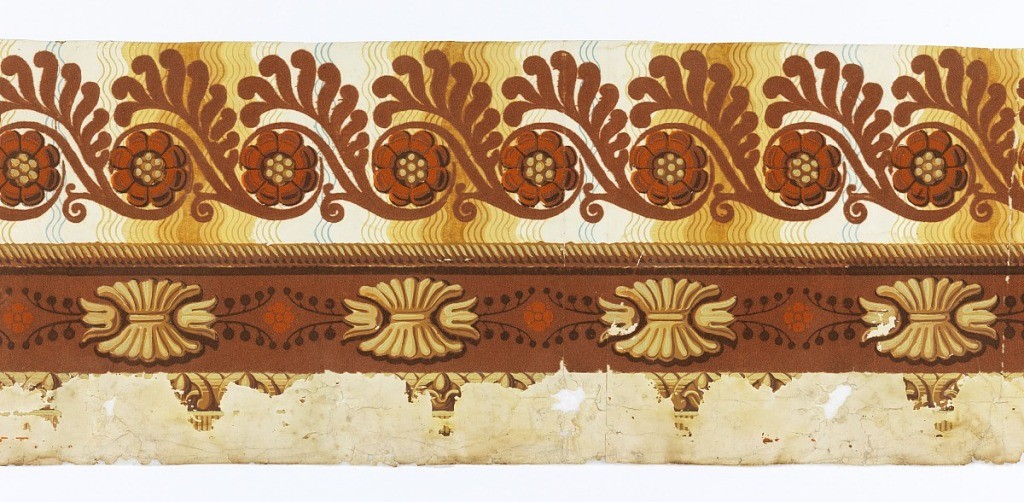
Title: Border
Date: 1820–35
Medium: Block-printed and flocked on paper
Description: Flocked rinceau pattern on a wavy background.  Cable molding.  Band of gadrooning motifs and flowers.  Bottom of border has heavy pigment loss but possible egg and dart motif.  Printed in orange, shades of yellow and brown.

H# 318